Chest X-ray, PA view. Patient: 21 years old, sex F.
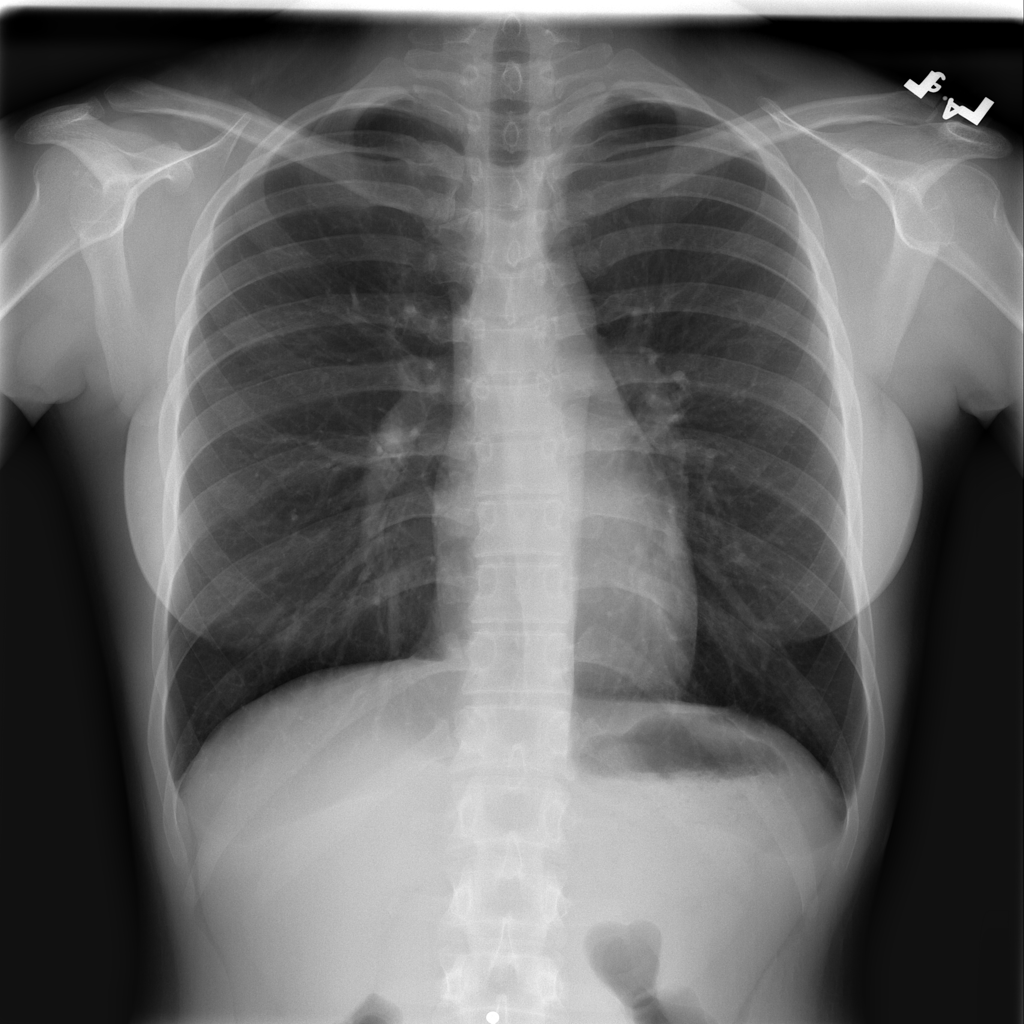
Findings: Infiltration